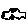
Label: car